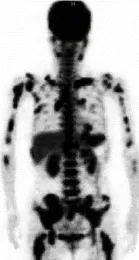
Radiological, cytological, histological, immunophenotypic, and cytogenetic findings of AL-HGBL. A F-18-fluorodeoxyglucose (FDG) positron emission tomography detected the strong accumulation of FDG in the liver, spleen, and whole-body bone areas. B; Bone marrow preparations stained with Wright-Giemsa (WG) and hematoxylin-eosin (HE) detected sheets of blastoid cells with fine chromatin and only a few vacuoles. Leukemic cells were strongly positive for CD20, CD10, and BCL2, and weakly positive for BCL6.
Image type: radiology (pet)